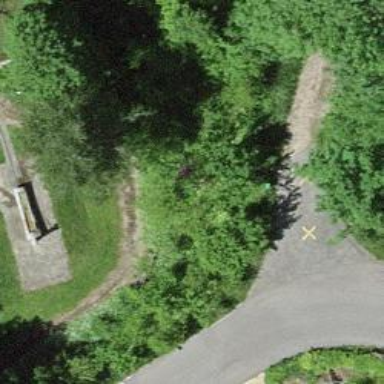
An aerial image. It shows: Bench.